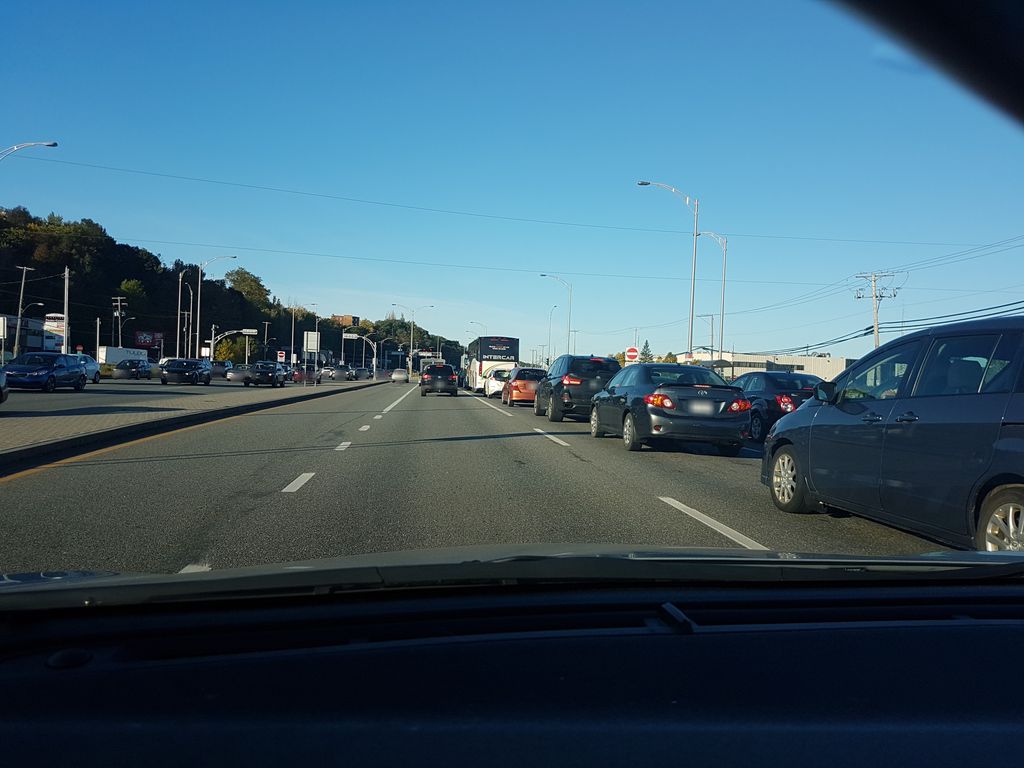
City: quebec_city